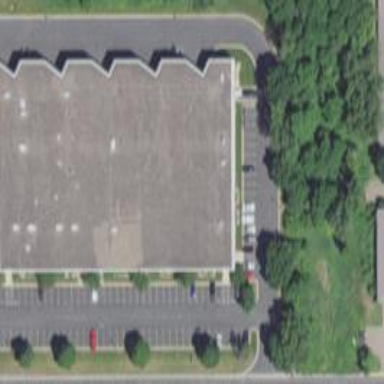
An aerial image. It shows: Flat-roofed commercial building.